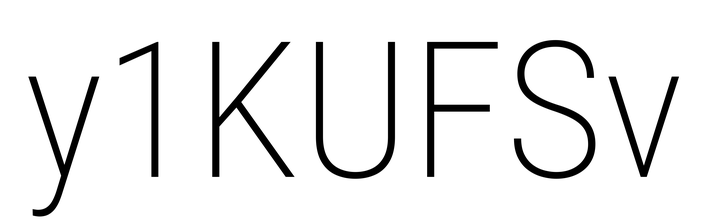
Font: Roboto_Condensed_ExtraLight